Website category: university
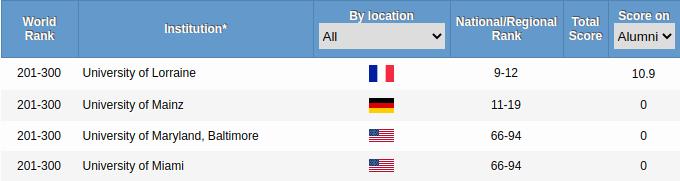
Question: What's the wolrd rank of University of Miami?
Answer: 201-300

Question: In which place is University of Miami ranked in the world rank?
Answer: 201-300

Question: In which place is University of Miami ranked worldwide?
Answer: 201-300

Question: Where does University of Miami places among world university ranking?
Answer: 201-300

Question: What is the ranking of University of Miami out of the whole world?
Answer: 201-300

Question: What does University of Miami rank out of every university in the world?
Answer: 201-300

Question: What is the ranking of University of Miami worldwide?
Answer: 201-300

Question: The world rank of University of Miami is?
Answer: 201-300

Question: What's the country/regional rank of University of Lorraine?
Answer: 9-12

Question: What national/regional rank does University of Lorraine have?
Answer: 9-12

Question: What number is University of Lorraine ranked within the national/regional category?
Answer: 9-12

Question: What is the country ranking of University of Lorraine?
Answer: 9-12

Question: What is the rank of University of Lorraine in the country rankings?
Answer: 9-12

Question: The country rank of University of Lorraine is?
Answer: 9-12

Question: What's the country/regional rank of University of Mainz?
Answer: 11-19

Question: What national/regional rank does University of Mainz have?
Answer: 11-19

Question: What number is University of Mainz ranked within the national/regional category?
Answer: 11-19

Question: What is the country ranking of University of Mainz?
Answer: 11-19

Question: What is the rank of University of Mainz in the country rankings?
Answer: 11-19

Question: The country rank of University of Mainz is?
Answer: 11-19

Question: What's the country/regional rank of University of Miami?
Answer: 66-94

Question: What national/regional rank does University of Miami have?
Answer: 66-94

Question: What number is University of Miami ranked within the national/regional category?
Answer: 66-94

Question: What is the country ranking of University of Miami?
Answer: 66-94

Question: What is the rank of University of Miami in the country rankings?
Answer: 66-94

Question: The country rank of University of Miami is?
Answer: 66-94

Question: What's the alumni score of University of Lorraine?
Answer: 10.9

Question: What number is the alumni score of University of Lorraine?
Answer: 10.9

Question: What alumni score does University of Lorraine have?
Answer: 10.9

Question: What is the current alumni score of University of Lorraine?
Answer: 10.9

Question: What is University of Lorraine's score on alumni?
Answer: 10.9

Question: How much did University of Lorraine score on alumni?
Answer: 10.9

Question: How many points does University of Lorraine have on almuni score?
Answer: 10.9

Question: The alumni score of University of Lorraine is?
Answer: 10.9

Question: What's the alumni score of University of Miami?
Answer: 0

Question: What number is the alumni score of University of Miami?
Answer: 0

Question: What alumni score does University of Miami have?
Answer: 0

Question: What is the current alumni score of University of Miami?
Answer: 0

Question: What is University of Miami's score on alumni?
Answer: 0

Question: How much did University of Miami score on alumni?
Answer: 0

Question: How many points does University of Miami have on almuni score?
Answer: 0

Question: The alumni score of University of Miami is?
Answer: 0

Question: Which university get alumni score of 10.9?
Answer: University of Lorraine

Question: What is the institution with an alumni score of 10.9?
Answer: University of Lorraine

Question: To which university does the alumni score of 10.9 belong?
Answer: University of Lorraine

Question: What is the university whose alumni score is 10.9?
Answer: University of Lorraine

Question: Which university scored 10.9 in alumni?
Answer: University of Lorraine